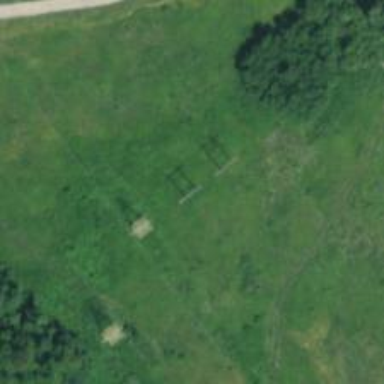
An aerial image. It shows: H-frame power tower design.